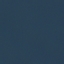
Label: SeaLake